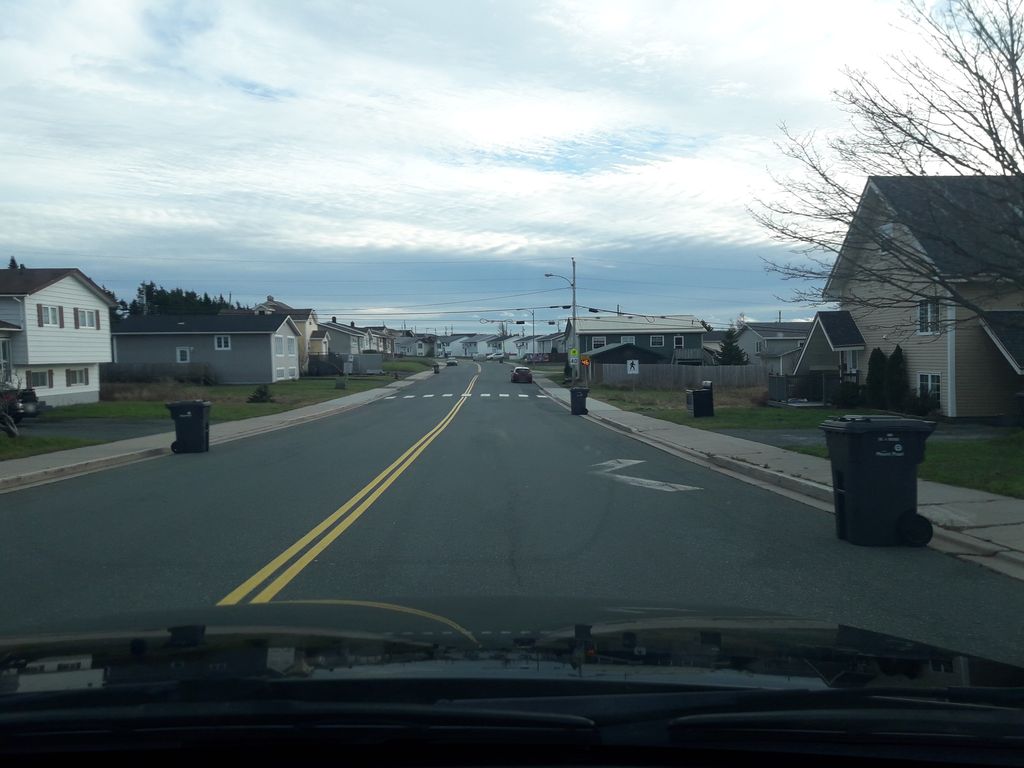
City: st_johns